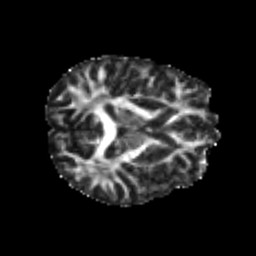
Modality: FA
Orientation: axial
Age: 23
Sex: male
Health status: healthy
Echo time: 0.074 s